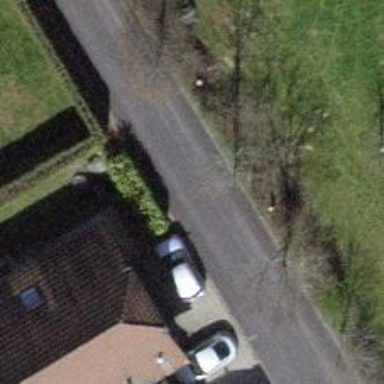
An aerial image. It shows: Living street.